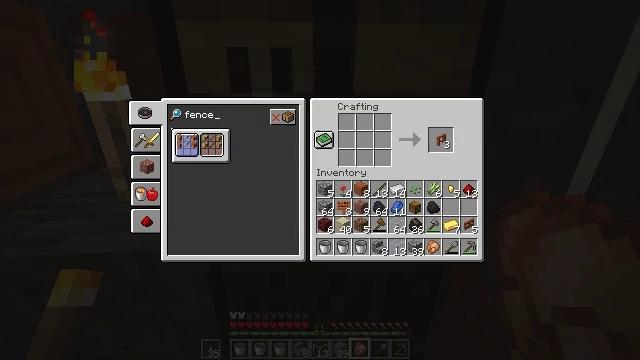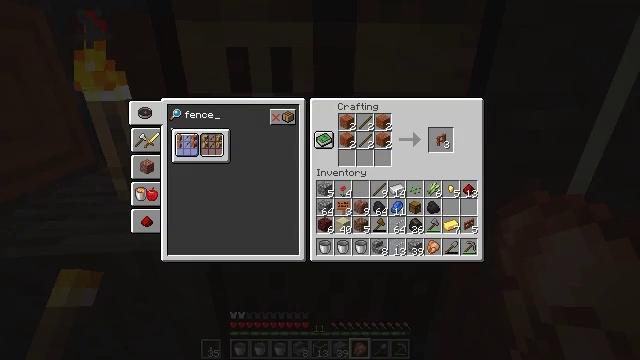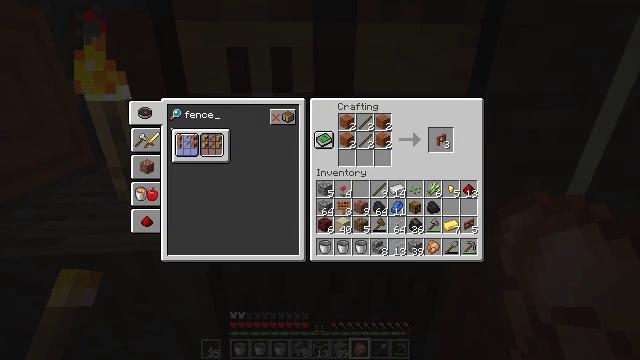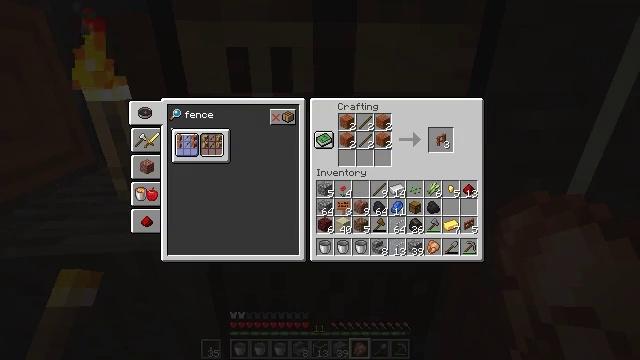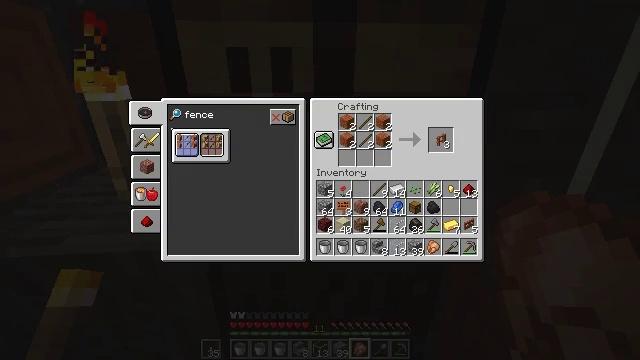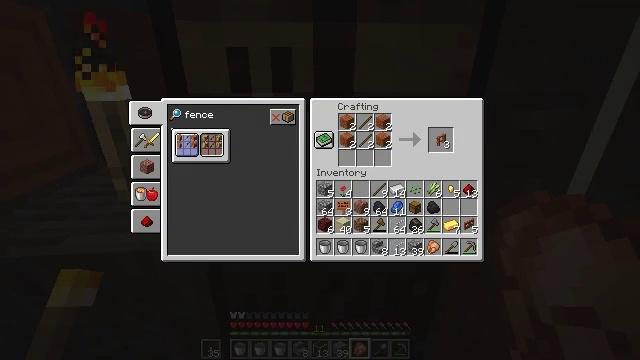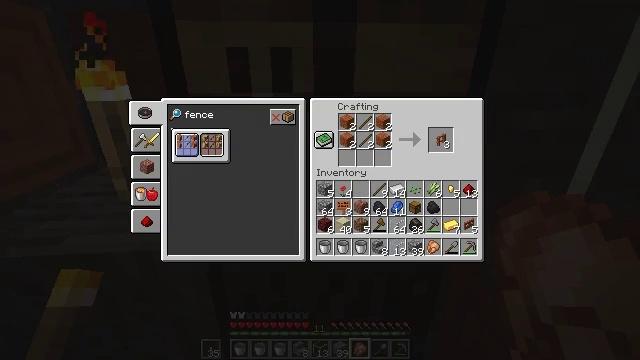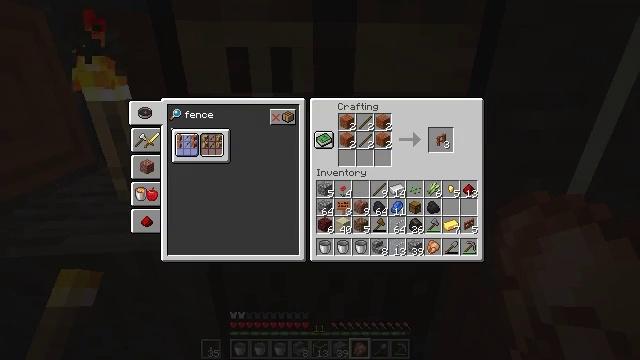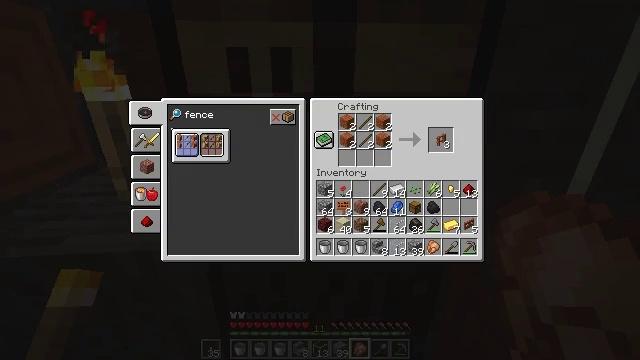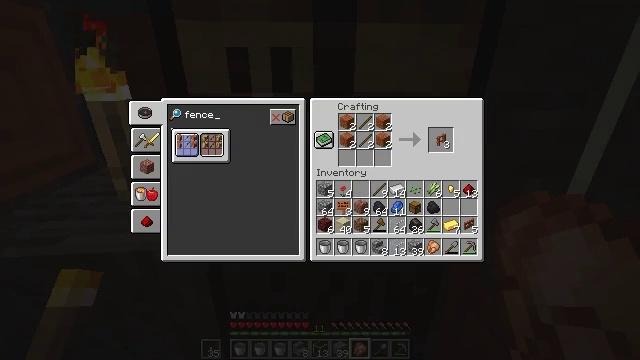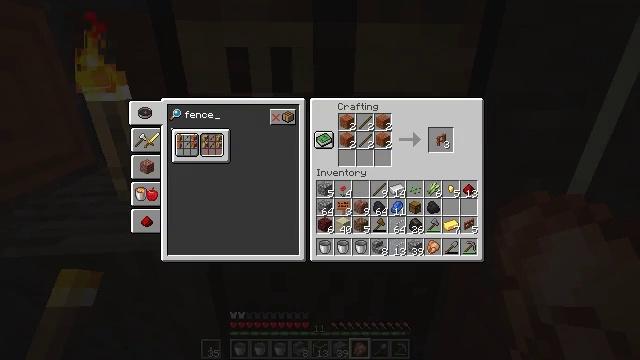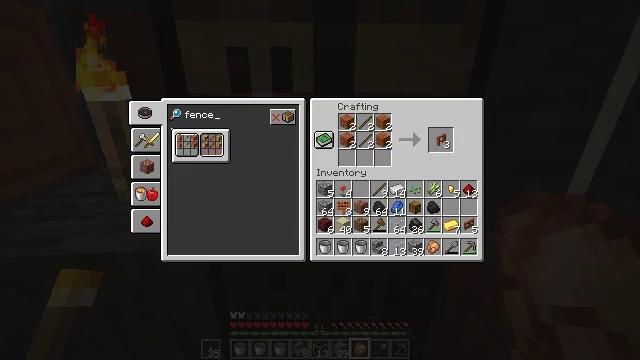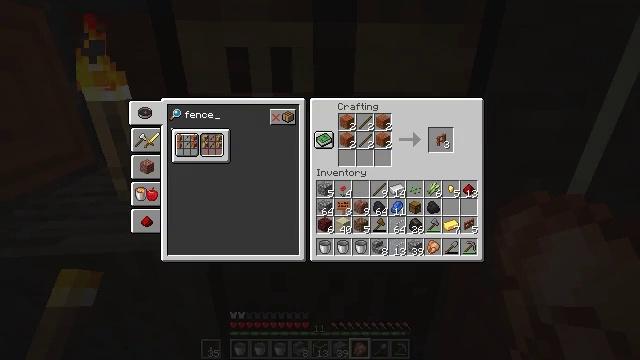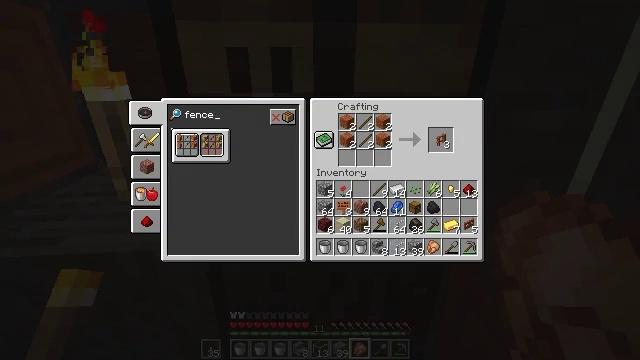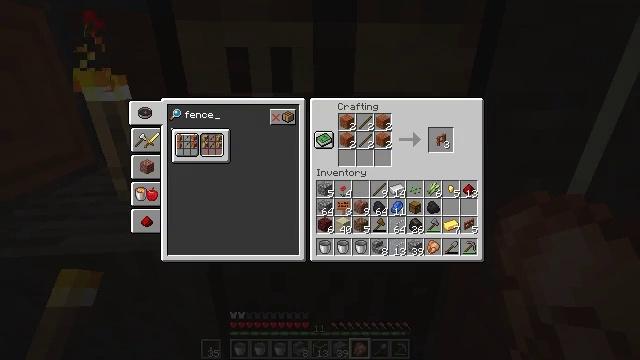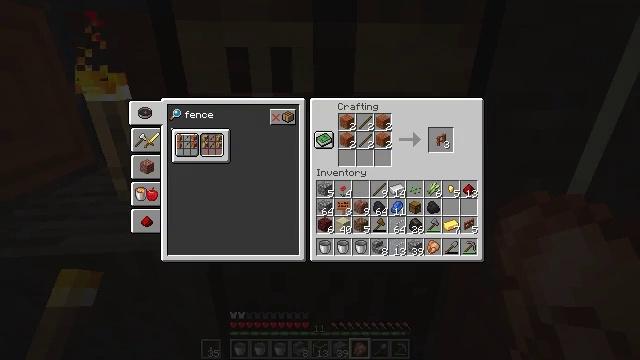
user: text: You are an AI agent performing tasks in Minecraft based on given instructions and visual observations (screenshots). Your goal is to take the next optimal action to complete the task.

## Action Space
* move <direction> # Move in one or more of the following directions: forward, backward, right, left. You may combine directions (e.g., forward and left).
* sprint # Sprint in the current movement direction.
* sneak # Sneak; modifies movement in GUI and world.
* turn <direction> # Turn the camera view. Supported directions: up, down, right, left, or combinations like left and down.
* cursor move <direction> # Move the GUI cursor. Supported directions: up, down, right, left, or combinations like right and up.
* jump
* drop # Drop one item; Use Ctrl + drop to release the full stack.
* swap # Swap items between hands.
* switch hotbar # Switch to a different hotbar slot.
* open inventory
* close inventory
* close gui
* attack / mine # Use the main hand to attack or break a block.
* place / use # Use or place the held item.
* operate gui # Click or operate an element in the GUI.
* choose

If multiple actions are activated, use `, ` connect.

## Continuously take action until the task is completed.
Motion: motion action
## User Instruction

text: Open the crafting table to make an acacia fence.
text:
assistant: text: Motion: sneak, open gui
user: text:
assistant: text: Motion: sneak, operate gui
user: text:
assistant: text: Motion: sneak, operate gui
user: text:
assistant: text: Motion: sneak
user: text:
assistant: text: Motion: sneak
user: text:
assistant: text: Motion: sneak
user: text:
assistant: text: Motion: sneak
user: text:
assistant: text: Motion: sneak
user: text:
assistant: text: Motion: sneak
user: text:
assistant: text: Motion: sneak, cursor move right and down
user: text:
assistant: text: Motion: sneak, cursor move right and down
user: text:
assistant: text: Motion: sneak, cursor move right
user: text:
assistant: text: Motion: sneak, cursor move right
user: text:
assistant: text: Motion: sneak, cursor move right
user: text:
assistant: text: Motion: sneak, cursor move right
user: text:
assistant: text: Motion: sneak
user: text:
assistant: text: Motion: sneak
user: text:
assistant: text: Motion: sneak
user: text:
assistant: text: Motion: sneak, cursor move left
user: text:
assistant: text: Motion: sneak
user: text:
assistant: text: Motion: sneak
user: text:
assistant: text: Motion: sneak, cursor move left
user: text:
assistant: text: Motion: sneak
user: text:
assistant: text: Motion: sneak, operate gui
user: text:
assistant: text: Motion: sneak, operate gui
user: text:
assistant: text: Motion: sneak, operate gui
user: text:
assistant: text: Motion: sneak
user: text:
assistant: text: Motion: sneak, operate gui
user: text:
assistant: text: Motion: sneak, operate gui
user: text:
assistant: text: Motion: sneak, operate gui